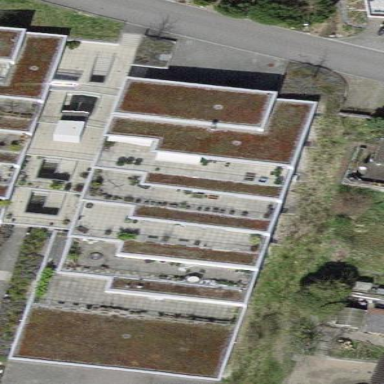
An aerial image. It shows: Residential building.